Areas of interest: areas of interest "Commercial service"
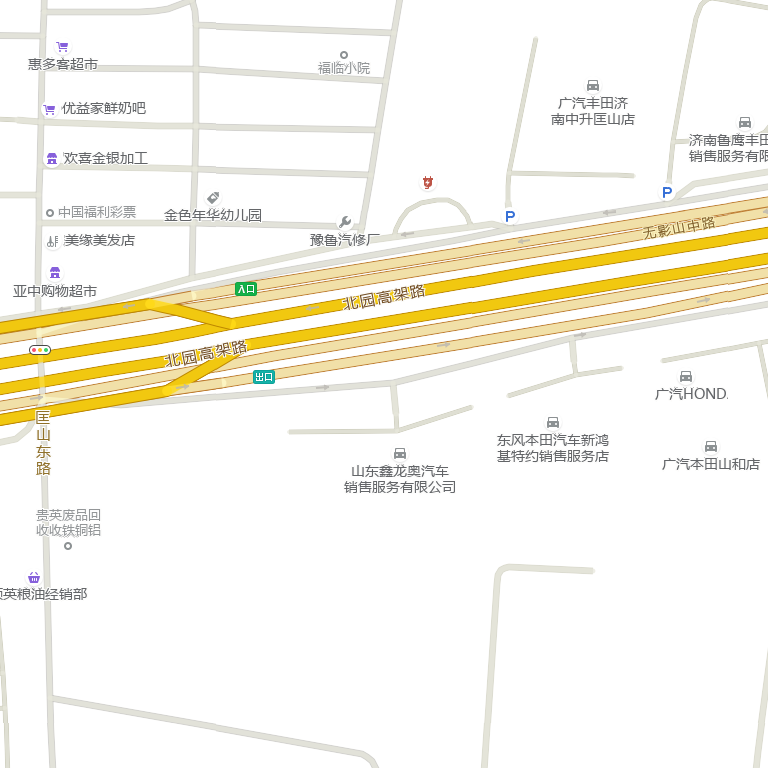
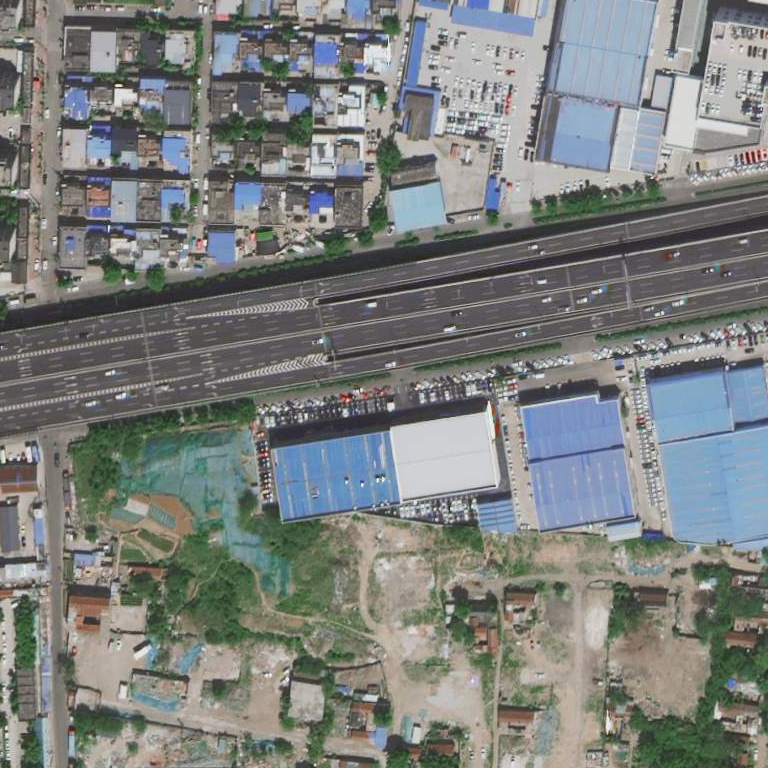